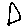
Label: triangle